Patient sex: M
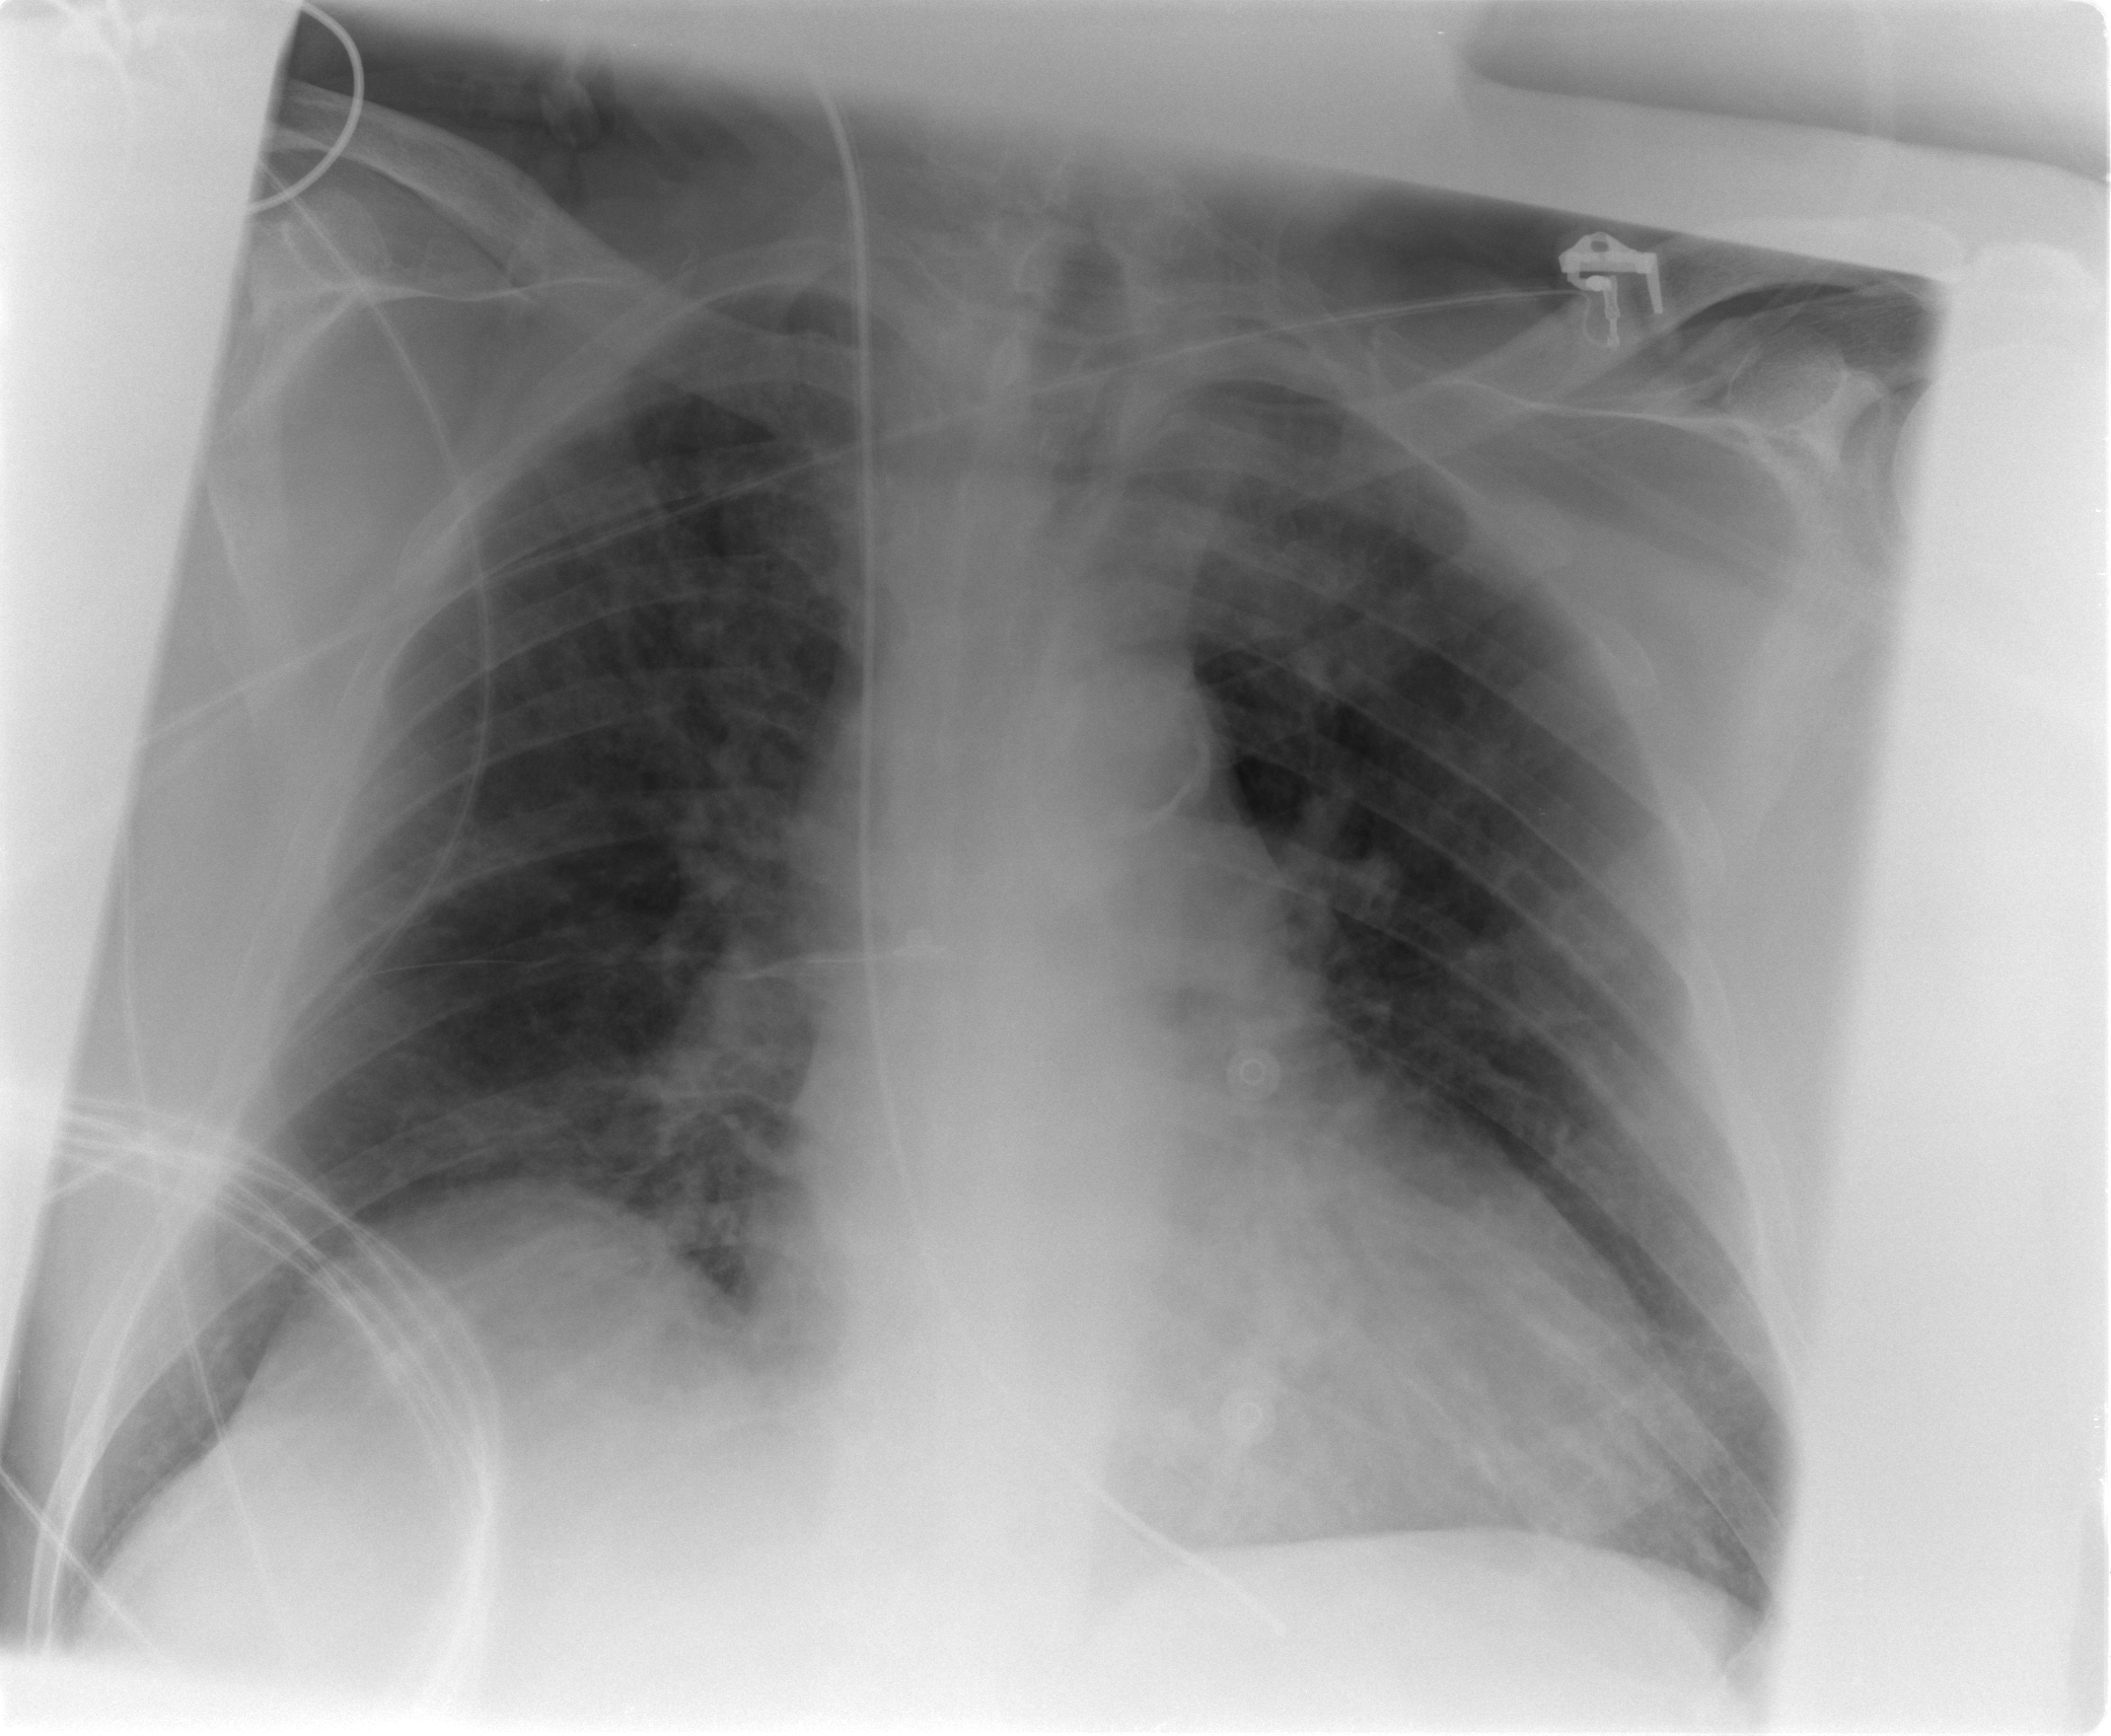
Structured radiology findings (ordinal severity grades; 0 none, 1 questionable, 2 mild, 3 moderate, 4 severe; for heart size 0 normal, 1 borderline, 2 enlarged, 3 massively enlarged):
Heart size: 2
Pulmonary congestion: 3
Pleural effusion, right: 0
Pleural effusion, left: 0
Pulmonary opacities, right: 2
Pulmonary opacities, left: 1
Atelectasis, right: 2
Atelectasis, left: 2